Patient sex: M
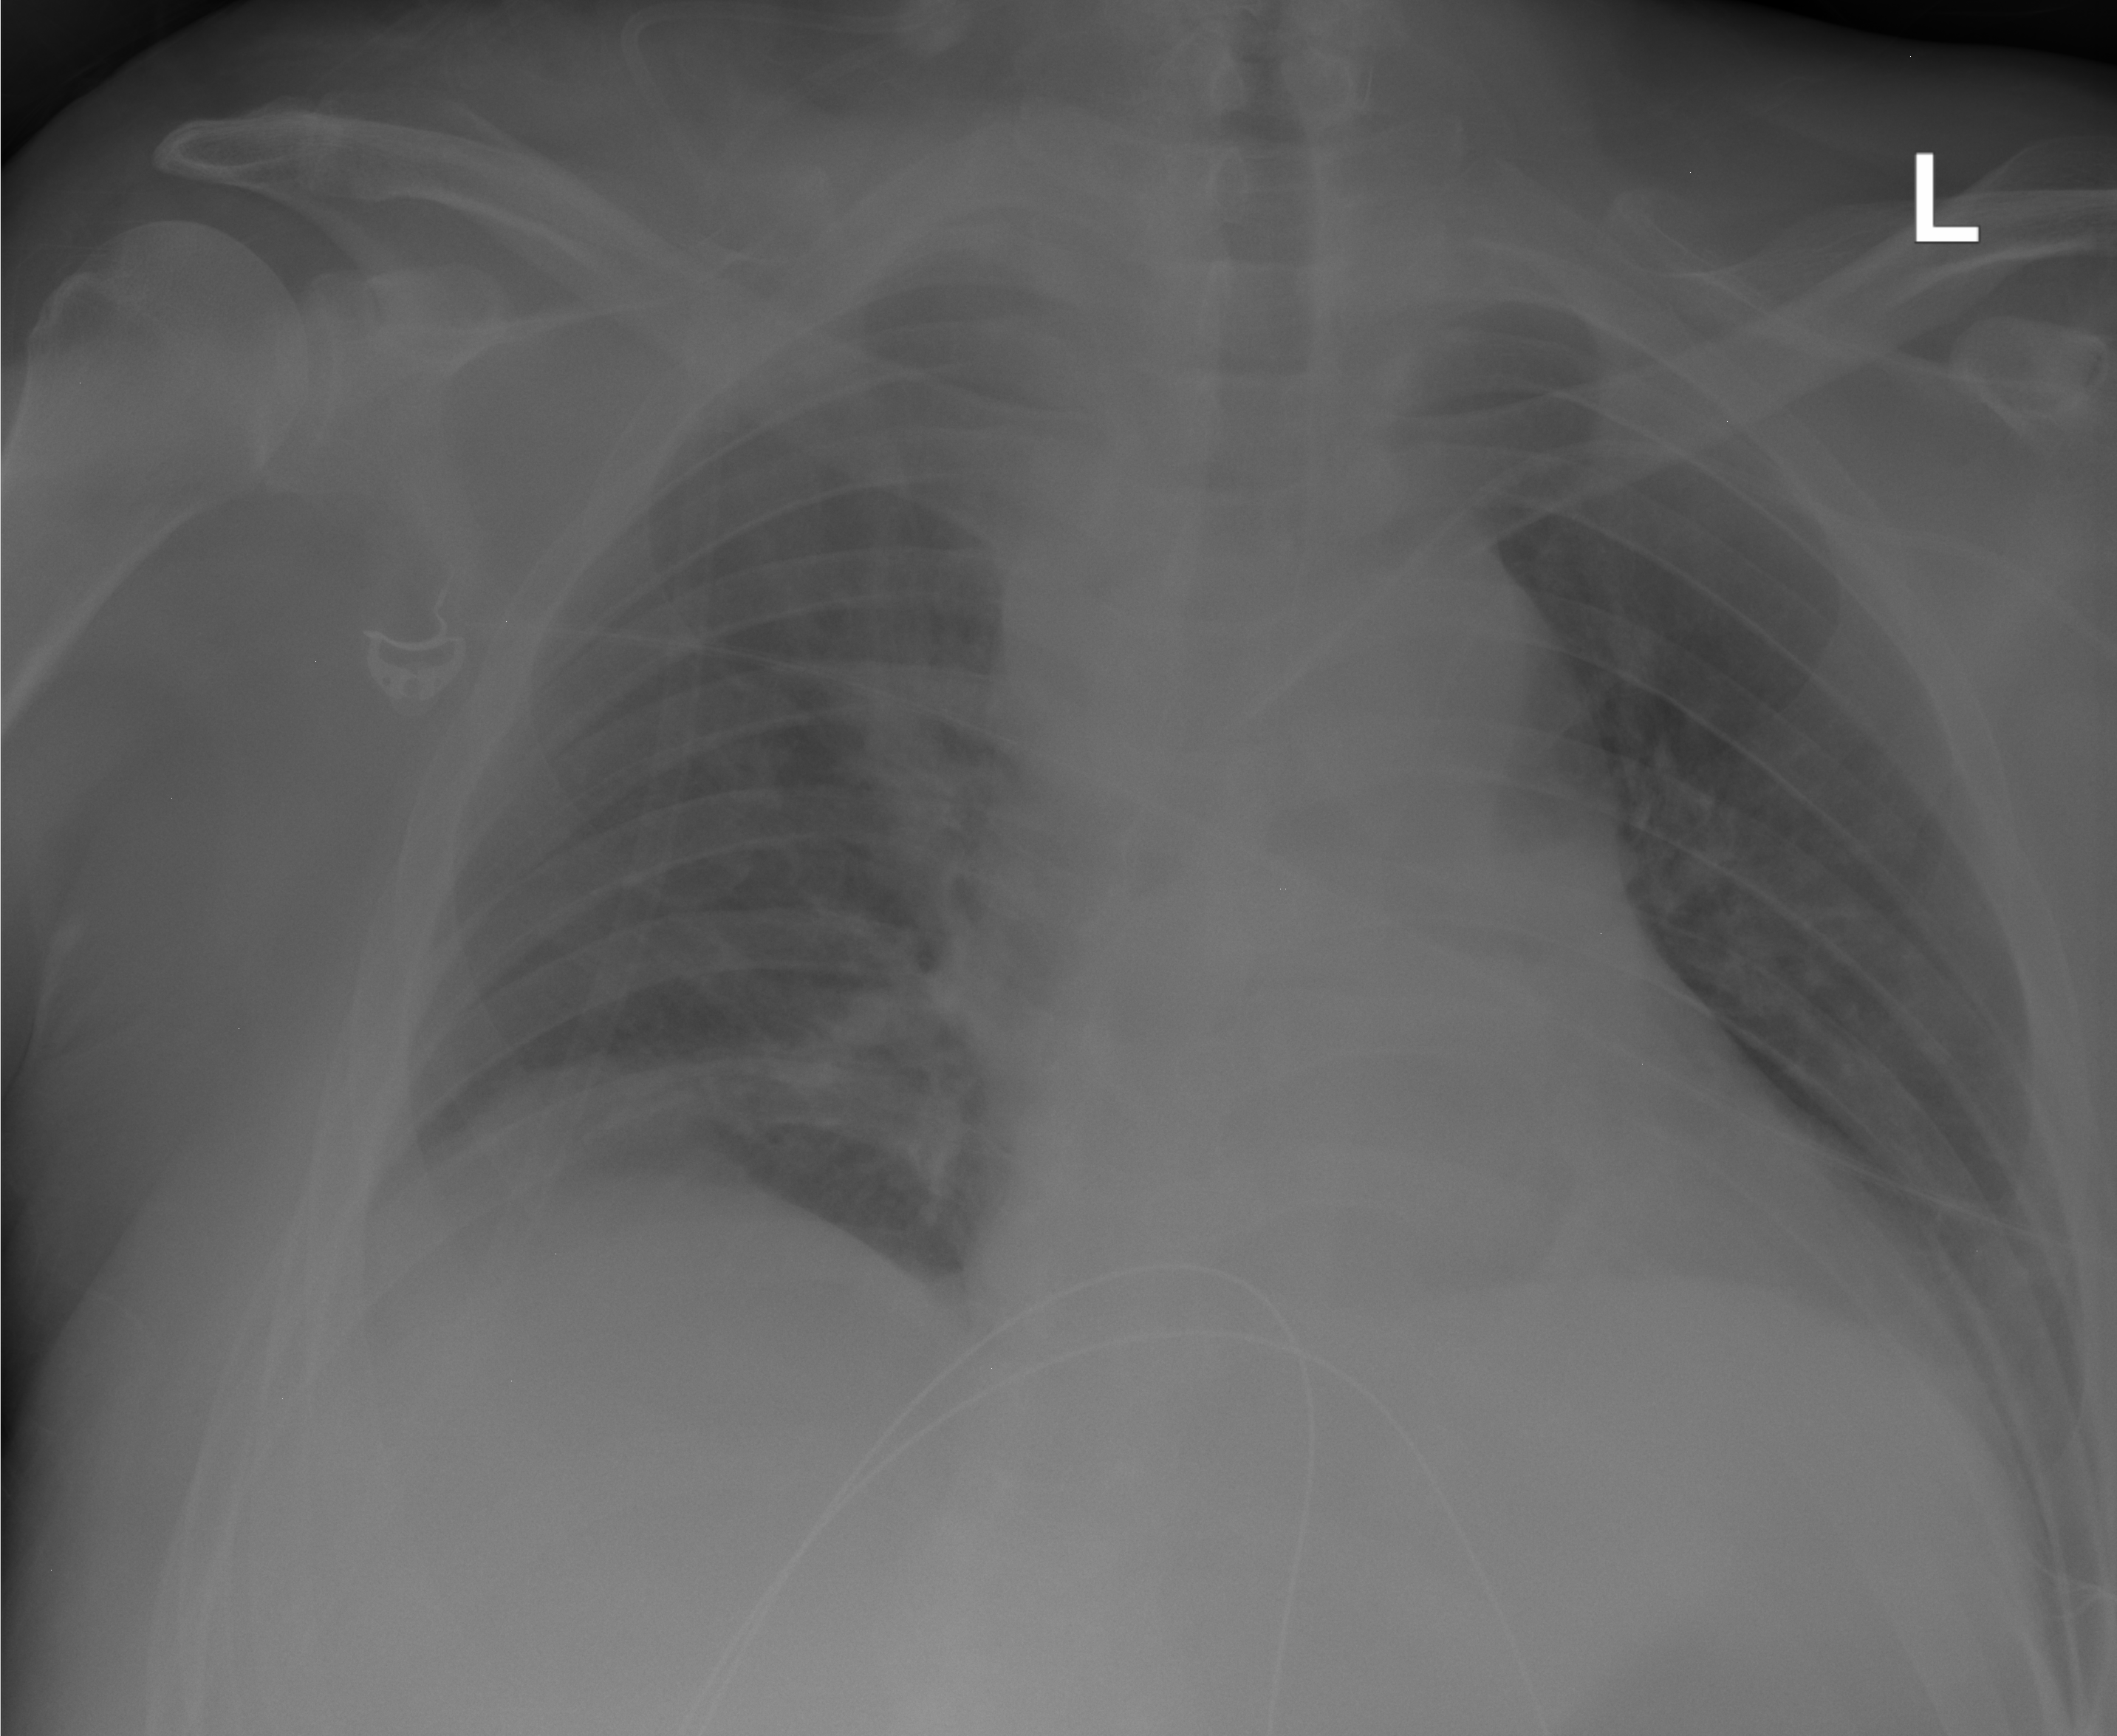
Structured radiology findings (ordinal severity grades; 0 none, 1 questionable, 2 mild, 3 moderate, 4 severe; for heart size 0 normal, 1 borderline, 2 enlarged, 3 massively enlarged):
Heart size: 2
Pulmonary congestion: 0
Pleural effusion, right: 0
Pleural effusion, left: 0
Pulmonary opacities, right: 0
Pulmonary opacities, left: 0
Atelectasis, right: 2
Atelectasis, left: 3